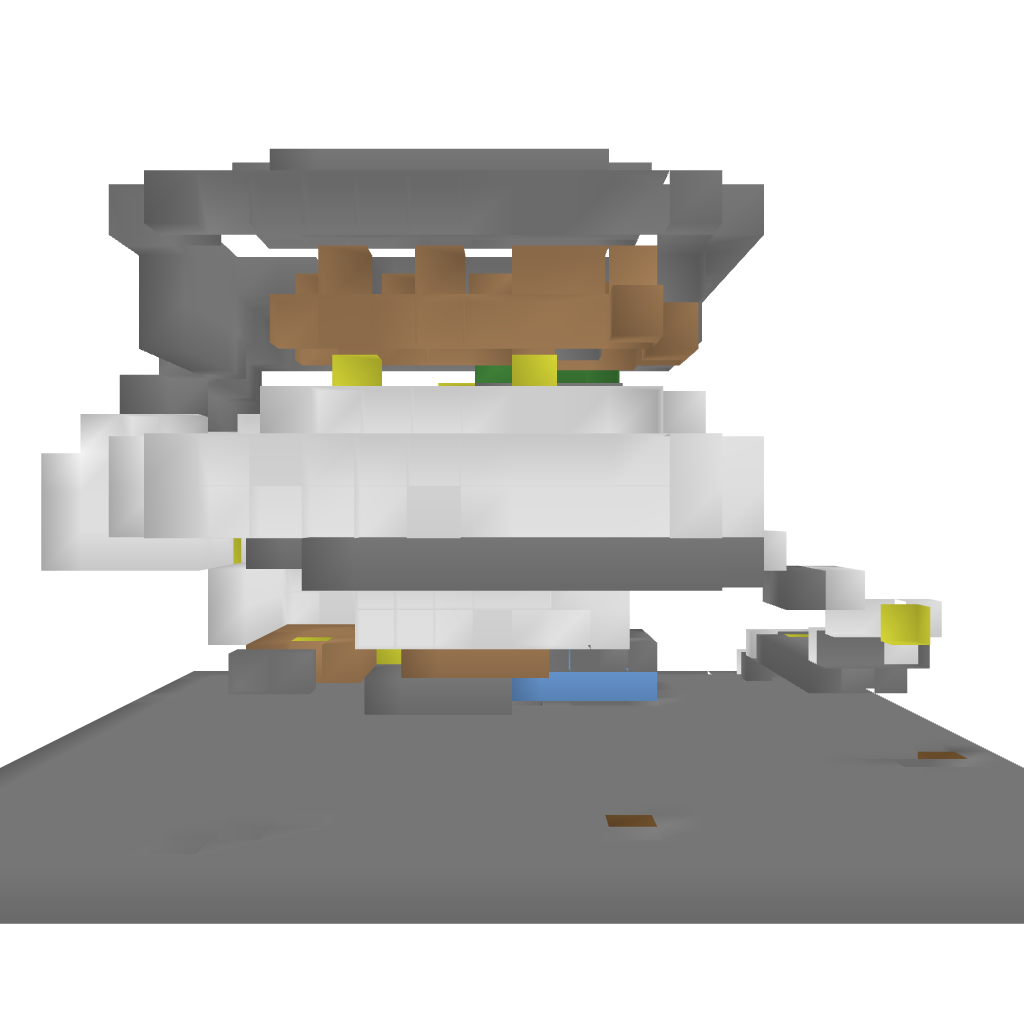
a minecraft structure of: Ambages bad low quality